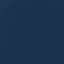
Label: SeaLake